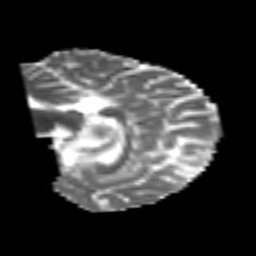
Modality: MD
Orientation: sagittal
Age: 25
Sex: male
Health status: healthy